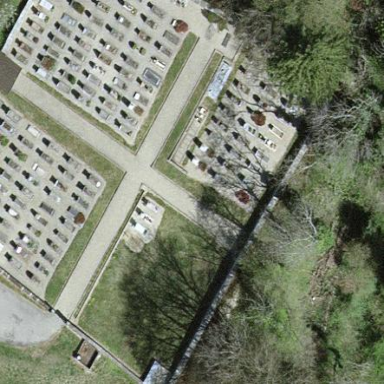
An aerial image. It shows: Cemetery.